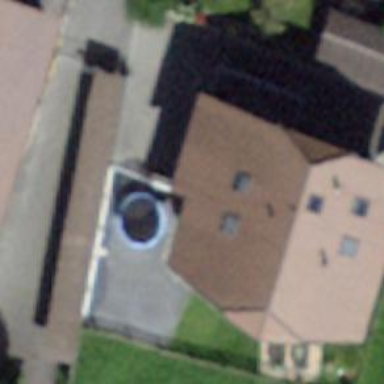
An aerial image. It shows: Residential building.